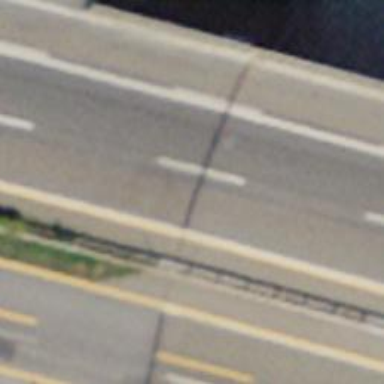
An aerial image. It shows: Motorway bridge with asphalt surface.